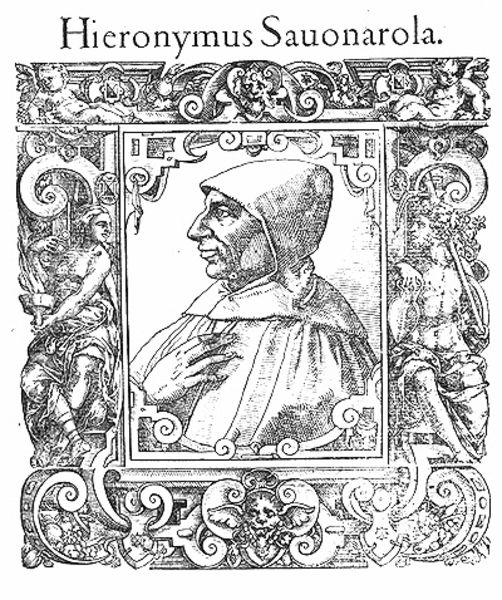
Titel: Bildnis des Gerolamo Savonarola
Künstler: Tobias Stimmer
Institution: (Seriendruck)
Schlagwörter: flügel, fuß, hand, kopf, mann, umhang, weiß, brust, finger, frau, grau, hut, köpfe, mund, nase, profil, schwarz, säule, zeichnung, haube, muster, ornament, kappe, mütze, augen, band, falten, gesicht, kragen, mensch, rahmen, bild, bildnis, portrait, porträt, kirche, auge, geistlicher, gewand, kutte, mantel, brustbild, kinn, lippen, amphore, engel, putto, lächeln, bein, holzschnitt, man, formen, grafik, graphik, linien, rand, figuren, inschrift, ornamente, verzierung, faltenwurf, wange, maske, buch, verbrannt, umrahmung, druck, druckgraphik, schwarz-weiß, druckgrafik, stich, titel, überschrift, krallen, habit, schnörkel, voluten, teufel, mittelalter, florenz, mönch, löwe, emblem, putten, ornamentik, kupferstich, putti, quadrat, ornamnet, durck, verzierungen, kaputze, kapuze, pater, geschmückt, hieronymus, savonarola, seriendruck, rollwerk, büsser, rechte hand, gugel, 1400, 1500, sauonarola, hiernonymus, 15. jh., hieronymus sauonarola, savanorola, hieronymus savonarola